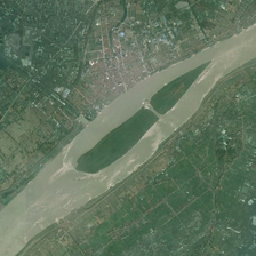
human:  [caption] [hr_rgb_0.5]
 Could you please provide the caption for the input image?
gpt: A river in a small field.

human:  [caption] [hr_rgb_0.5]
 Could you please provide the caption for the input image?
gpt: There are cities on both sides of the river.

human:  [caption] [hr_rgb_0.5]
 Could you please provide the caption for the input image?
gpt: There are cities on both sides of the river.

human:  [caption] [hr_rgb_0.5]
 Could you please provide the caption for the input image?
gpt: a river on a small land.

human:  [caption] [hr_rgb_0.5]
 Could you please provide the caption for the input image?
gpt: On both sides of the river is a city.